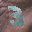
Label: 3